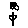
Label: flower